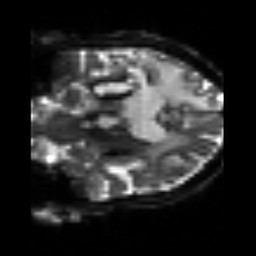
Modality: sbref
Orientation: coronal
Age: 58
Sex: male
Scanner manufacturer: siemens
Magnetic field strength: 3 T
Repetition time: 3.2 s
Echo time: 0.081 s